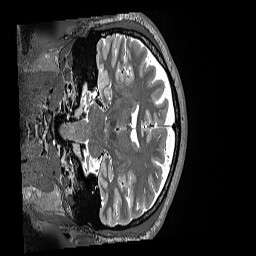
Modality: T2w
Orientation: coronal
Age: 38
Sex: male